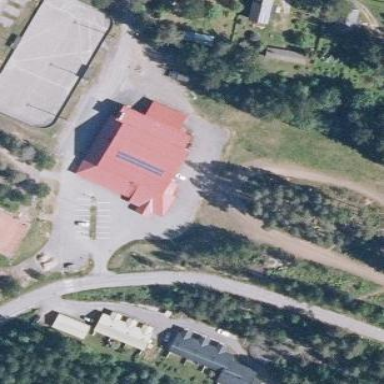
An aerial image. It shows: Building that is sports hall.